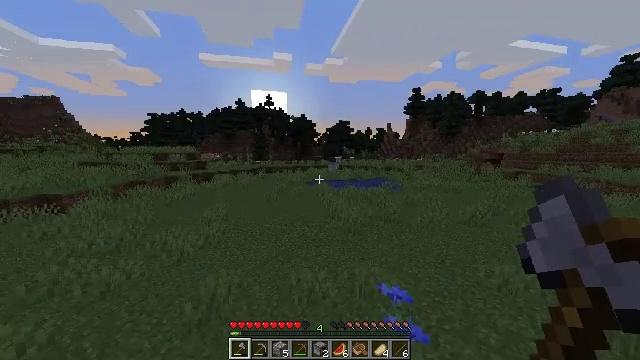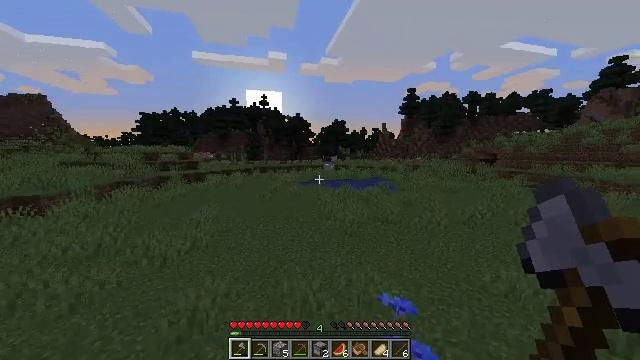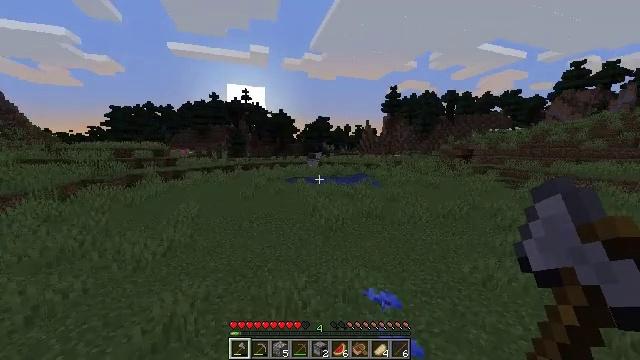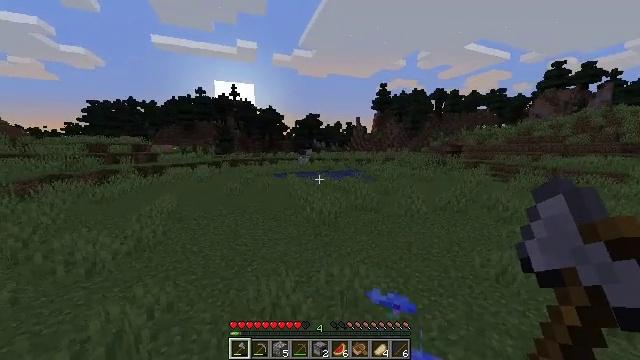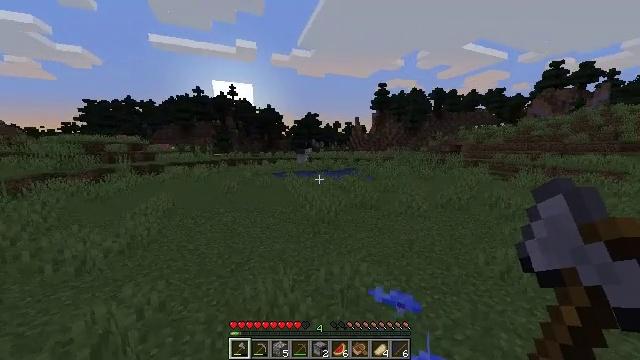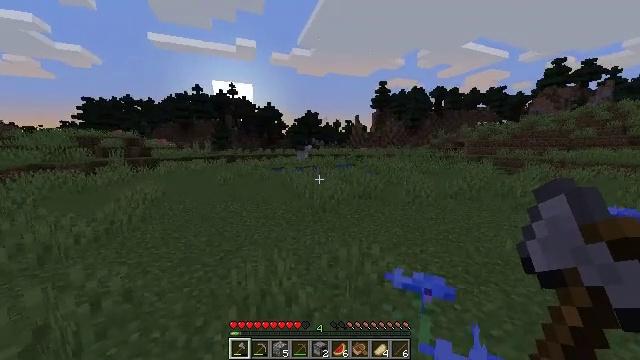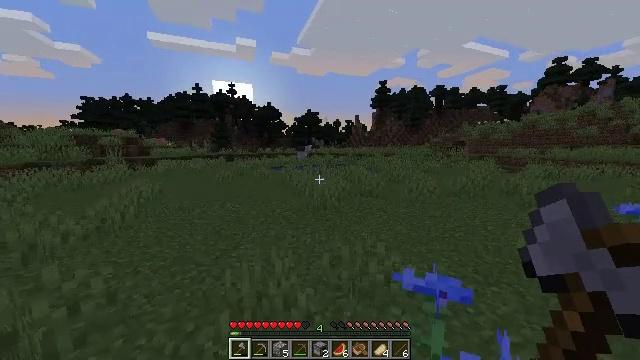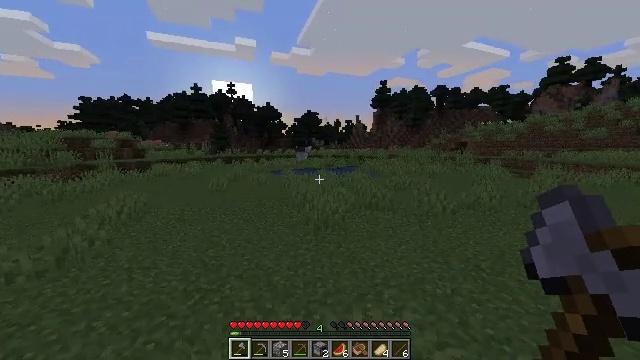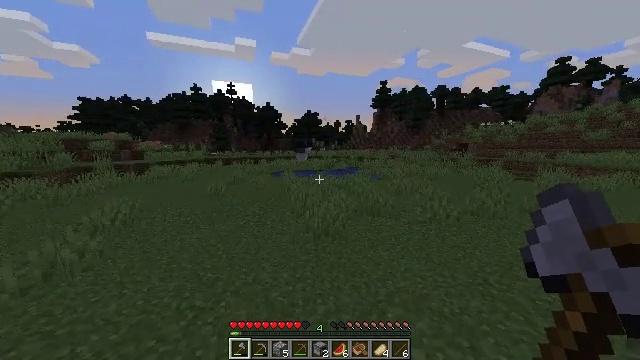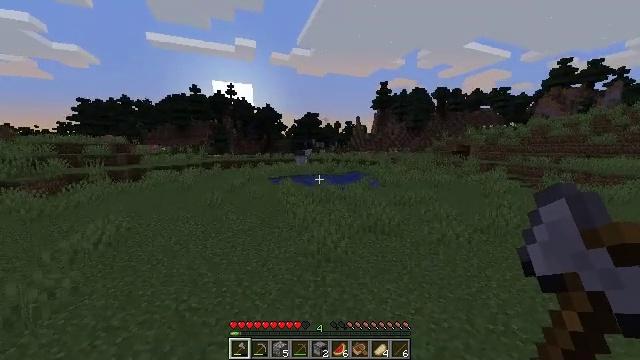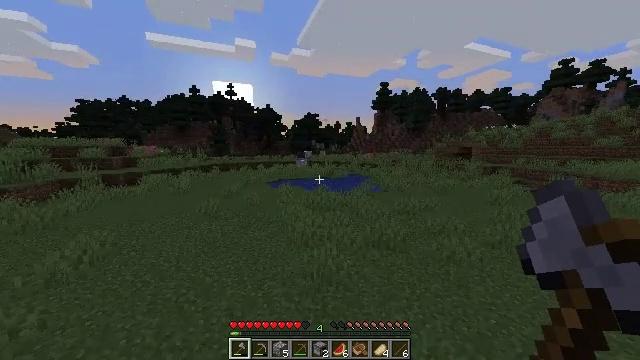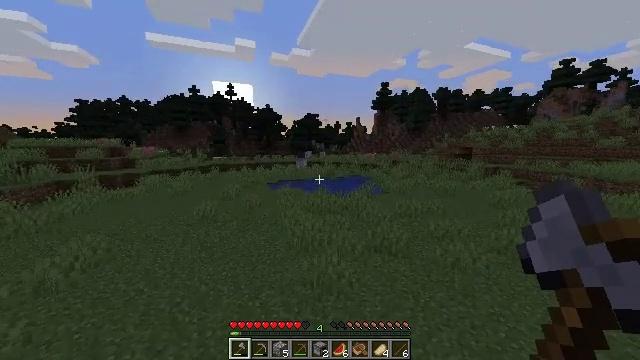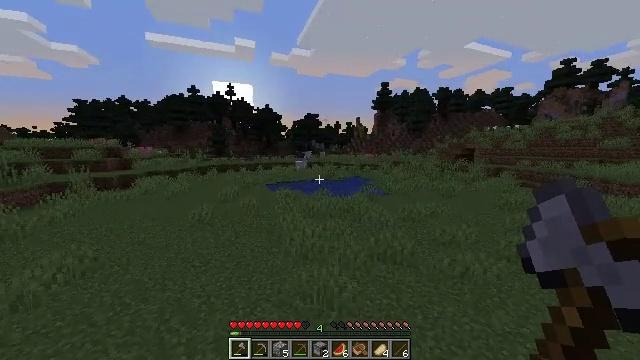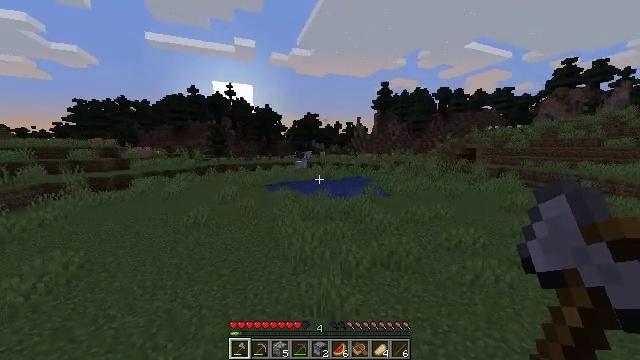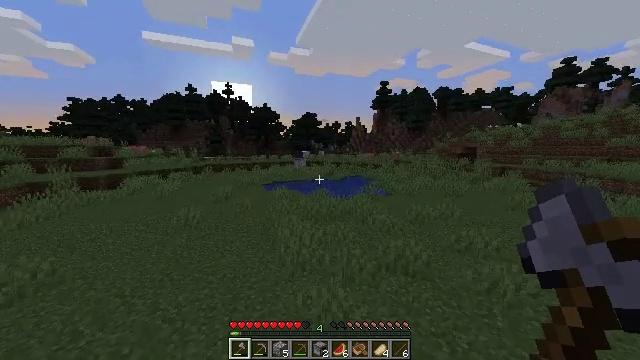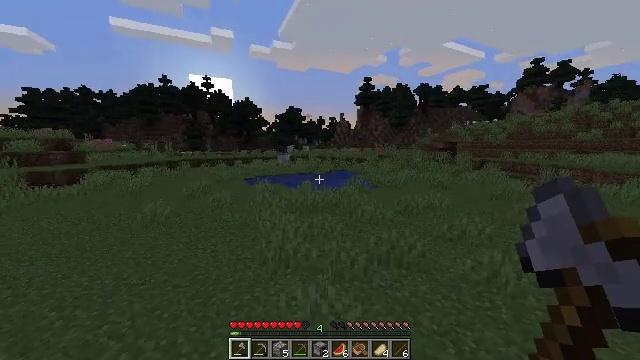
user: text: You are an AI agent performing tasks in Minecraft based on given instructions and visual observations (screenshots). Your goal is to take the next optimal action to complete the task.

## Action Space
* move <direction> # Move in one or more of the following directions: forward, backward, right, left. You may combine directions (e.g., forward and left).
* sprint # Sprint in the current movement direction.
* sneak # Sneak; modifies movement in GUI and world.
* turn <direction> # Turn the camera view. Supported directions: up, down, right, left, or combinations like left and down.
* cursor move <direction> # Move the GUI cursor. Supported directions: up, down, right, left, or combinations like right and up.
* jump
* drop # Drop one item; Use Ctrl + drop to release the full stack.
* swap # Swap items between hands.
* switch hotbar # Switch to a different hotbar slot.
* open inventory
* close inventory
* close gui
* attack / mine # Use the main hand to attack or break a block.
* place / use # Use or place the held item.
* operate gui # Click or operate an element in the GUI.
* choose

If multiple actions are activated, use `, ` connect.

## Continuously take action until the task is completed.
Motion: motion action
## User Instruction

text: Kill the pig.
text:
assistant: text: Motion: move forward, sprint, turn right, jump
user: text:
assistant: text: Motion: move forward, sprint, turn right, jump
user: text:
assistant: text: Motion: move forward, sprint, turn right, jump
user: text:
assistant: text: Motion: move forward, sprint, jump
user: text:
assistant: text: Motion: move forward, sprint, jump
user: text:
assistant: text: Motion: move forward, sprint, jump
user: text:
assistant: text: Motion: move forward, sprint, jump
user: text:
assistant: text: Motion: move forward, sprint, jump
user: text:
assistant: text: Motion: move forward, sprint, jump
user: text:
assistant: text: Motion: move forward, sprint, jump
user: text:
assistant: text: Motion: move forward, sprint, jump
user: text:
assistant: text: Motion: move forward, sprint, jump
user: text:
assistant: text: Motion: move forward, sprint, jump
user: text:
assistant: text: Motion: move forward, sprint, jump
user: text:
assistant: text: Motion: move forward, sprint, turn right, jump
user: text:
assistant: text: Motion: move forward, sprint, turn right, jump
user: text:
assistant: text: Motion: move forward, sprint, turn right, jump
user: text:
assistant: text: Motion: move forward, sprint, jump
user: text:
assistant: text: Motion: move forward, sprint, jump
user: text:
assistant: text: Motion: move forward, sprint, jump
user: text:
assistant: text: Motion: move forward, sprint, jump
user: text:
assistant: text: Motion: move forward, sprint, jump
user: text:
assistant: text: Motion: move forward, sprint, jump
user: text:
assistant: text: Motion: move forward, sprint, turn right, jump
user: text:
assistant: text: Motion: move forward, sprint, turn right and up, jump
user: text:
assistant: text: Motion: move forward, sprint, turn up, jump
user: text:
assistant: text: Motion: move forward, sprint, jump
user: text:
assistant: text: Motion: move forward, sprint, jump
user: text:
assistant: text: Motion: move forward and move right, sprint, jump
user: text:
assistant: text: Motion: move forward and move right, sprint, jump